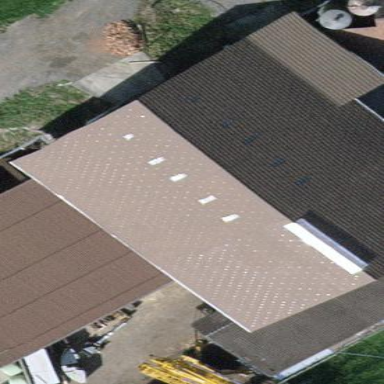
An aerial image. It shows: View of roof of building.